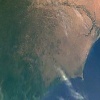
Label: land